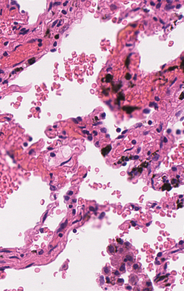
Tumor epithelial tissue: no
Tumor-associated stroma tissue: no
Normal tissue: yes